Question: Here is a reproducible example. I have obtained the US and UK maps. My question is how to double the size of UK part without changing the size of US part on the same plot. Thanks.
'''
library(tidyverse)
library(rnaturalearth)
library(sf)
#> Linking to GEOS 3.9.0, GDAL 3.2.1, PROJ 7.2.1
library(ggthemes)
map_uk<- st_as_sf(ne_countries(country = 'united kingdom' ,
type = 'map_units')) %>%
select(country = admin, name, geometry)
map_us <- st_as_sf(ne_states(country = "united states of america"
)) %>%
select(country = admin, name, geometry) %>%
filter(!name %in% c("Alaska", "Hawaii"))
map_both <- map_uk %>% rbind(map_us)
map_both %>%
ggplot()+
geom_sf(aes(geometry = geometry, fill = name)) +
theme_map() +
theme(legend.position = "none")
'''

<URL>
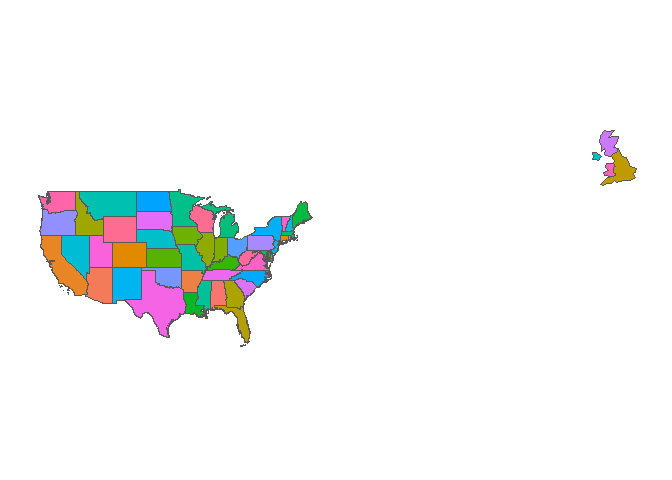
Answer: Maybe with 'cowplot' :
Here is my attempt :
'''
library(tidyverse)
library(rnaturalearth)
library(sf)
library(ggthemes)
library(cowplot)
map_uk<- st_as_sf(ne_countries(country = 'united kingdom' ,
type = 'map_units')) %>%
select(country = admin, name, geometry)
map_us <- st_as_sf(ne_states(country = "united states of america")) %>%
select(country = admin, name, geometry) %>%
filter(!name %in% c("Alaska", "Hawaii"))
US <- ggplot(data=map_us) +
geom_sf() +
theme_map()
UK <- ggplot(data=map_uk) +
geom_sf() +
theme_map()
ggdraw() + draw_plot(US, x=0,y=0,width = 0.75, height = 0.8) + draw_plot(UK, x=0.65,y=0.4,width = 0.45, height = 0.4)
'''
<URL>
Second attempt
'''
map_both <- map_uk %>% rbind(map_us)
both <- map_both %>%
ggplot()+
geom_sf(aes(geometry = geometry, fill = name)) +
theme_map() +
theme(legend.position = "none")
UK2 <- both %+% subset(map_both,country %in% c("United Kingdom"))
US2 <- both %+% subset(map_both,country %in% c("United States of America"))
plot_grid(US2,UK2,ncol=2, scale=c(1,0.4))
'''
<URL>